Question: I am working on a website which is constructed on mvc framework.
The problem isn't related to mvc or web development but rather I feel it is a general programming issue. So I have a if and else block which is behaving unexpectedly.
:
'''
class table {
constructor(datatypes, header, data, customfunctionsindex, customfunctionstype, customfunctions) {
this.datatypes = datatypes;
this.header = header;
this.data = data;
this.customfunctions = customfunctions;
this.customfunctionsindex = customfunctionsindex;
this.customfunctionstype = customfunctionstype;
}
}
var data= new table(["label", "label", "input", "input", "input", "label","select", "button"],
["Saletype", "Service", "Quantity", "Discount", "GST", "Amount", "Employee", "Remove"], [],
[2, 3, 4, 6], [function () {}, "null", "null", "null"],
["onchange", "onchange", "onchange", "onclick"]);
for (var i = 0; i < data.header.length; i++) {
var cell = row.insertCell(i);
var element = document.createElement(data.datatypes[i]);
element.id = data.header[i] + (table.rows.length - 1);
if (data.datatypes[i] == "label") {
console.log(data.datatypes[i]+i);
element.innerHTML = data.data[i];
element.style.backgroundColor = "rgb(134 198 244)";
element.style.color = "white";
element.style.borderRadius = "0";
}
if (data.datatypes[i] == "input") {
console.log(data.datatypes[i]+i);
element.value = data.data[i];
element.style.backgroundColor = "rgb(134 198 244)";
element.style.color = "white";
element.style.borderRadius = "0";
}
if (data.datatypes[i] =="select")
{
console.log(data.datatypes[i]+i);
for (var i = 0; i < employees.length; i++) {
var option = document.createElement("option");
option.text = employees[i].name;
option.value = employees[i].name;
element.appendChild(option);
}
element.style.backgroundColor = "black";
element.style.borderRadius = "10px";
element.style.color = "white";
}
else {
console.log(data.datatypes[i]+i);
element.innerHTML = data.data[i];
element.style.backgroundColor = "red";
element.style.color = "black";
element.style.borderRadius = "0";
}}
'''

as you can see in the o/p file I have attached the else block is executed after the if block.
The o/p label0 is observed 2 times .On inspection I found that the first one is from if block corresponding to label but the second one is from else block , both happening for i=0. how can this be possible or have I done something wrong?
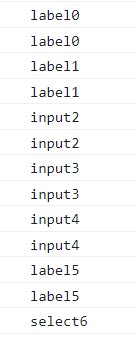
Answer: Your last 'else' statement is not fallback to all the 'if' statements. but only for the last 'if' statement i.e 'if (data.datatypes[i] =="select")'. Add 'else if' statements like so
'''
if (data.datatypes[i] == "label") {
console.log(data.datatypes[i]+i);
element.innerHTML = data.data[i];
element.style.backgroundColor = "rgb(134 198 244)";
element.style.color = "white";
element.style.borderRadius = "0";
}
else if (data.datatypes[i] == "input") {
console.log(data.datatypes[i]+i);
element.value = data.data[i];
element.style.backgroundColor = "rgb(134 198 244)";
element.style.color = "white";
element.style.borderRadius = "0";
}
else if (data.datatypes[i] =="select")
{
console.log(data.datatypes[i]+i);
for (var i = 0; i < employees.length; i++) {
var option = document.createElement("option");
option.text = employees[i].name;
option.value = employees[i].name;
element.appendChild(option);
}
element.style.backgroundColor = "black";
element.style.borderRadius = "10px";
element.style.color = "white";
}
else {
console.log(data.datatypes[i]+i);
element.innerHTML = data.data[i];
element.style.backgroundColor = "red";
element.style.color = "black";
element.style.borderRadius = "0";
}
'''
I would suggest 'switch case' for this scenario
'''
Switch (data.datatypes[i]) {
case 'label':
...
break;
case 'input':
...
break;
case 'select':
...
break;
default:
...
}
'''